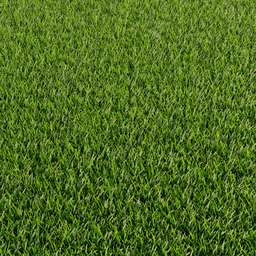
Label: nature